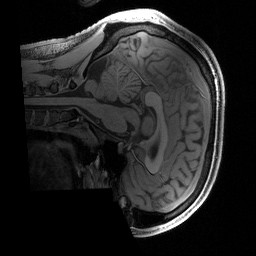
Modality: T1w
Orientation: sagittal